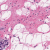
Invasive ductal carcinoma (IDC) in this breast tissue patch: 0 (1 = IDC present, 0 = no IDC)